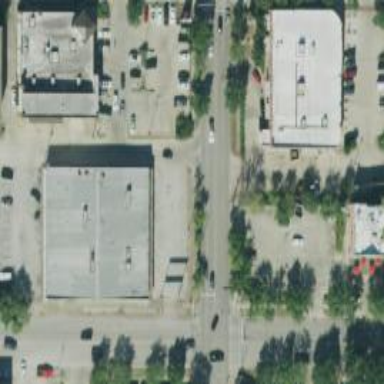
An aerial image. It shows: Alley classified as service road.